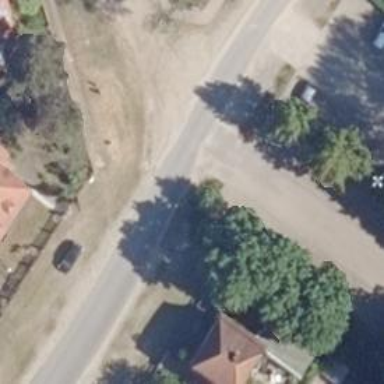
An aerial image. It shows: Residential road with parallel parking lanes on both sides. The surface of the road is asphalt.